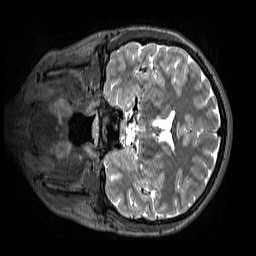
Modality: T2w
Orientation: coronal
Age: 12
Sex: female
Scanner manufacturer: siemens
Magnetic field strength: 3 T
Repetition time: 3.2 s
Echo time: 0.408 s